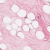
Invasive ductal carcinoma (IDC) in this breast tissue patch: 0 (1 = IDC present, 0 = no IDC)